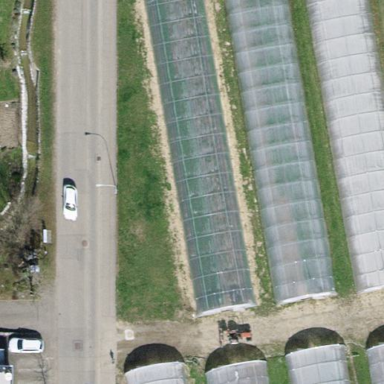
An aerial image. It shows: Greenhouse.